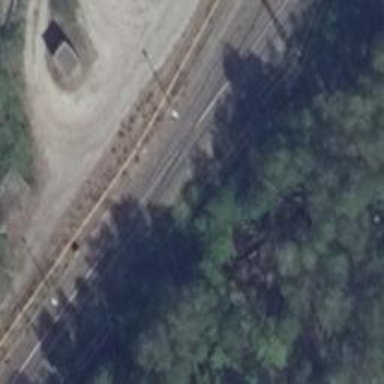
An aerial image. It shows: Railway switch.